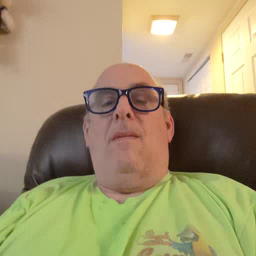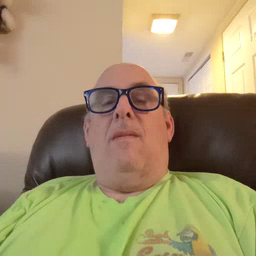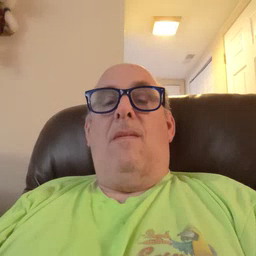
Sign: there